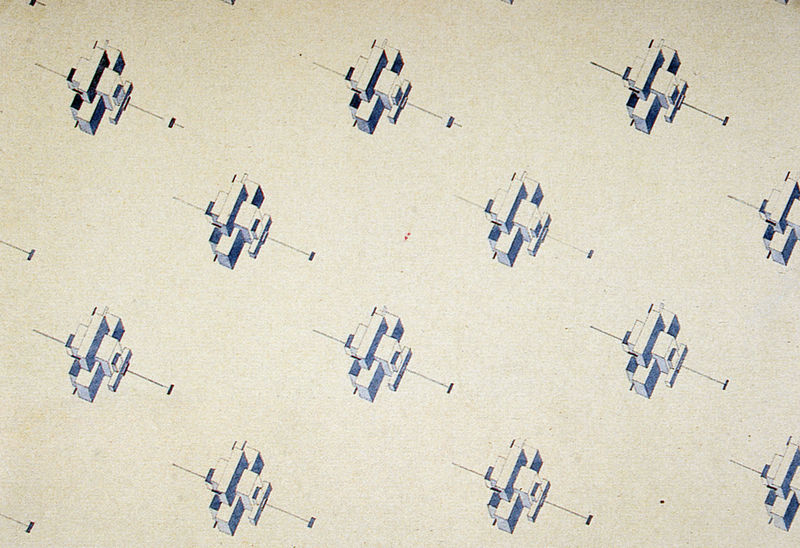
Titel: Entwurf zu angewandter Kunst
Künstler: Ilja Tschaschnik
Standort: St. Petersburg
Institution: Russisches Museum
Schlagwörter: blau, dunkel, körper, schatten, weiß, kubismus, hell, schwarz, skizze, zeichnung, anlage, gebäude, muster, architektur, steine, häuser, perspektive, moderne, russland, abstrakt, leer, modern, grafik, graphik, schattierung, linien, figuren, tapete, symmetrie, gerade, nagel, striche, rechtecke, tusche, eckig, linie, minimalistisch, draufsicht, symmetrisch, form, druck, viele, gebilde, schraffur, reihe, entwurf, würfel, reihung, ecken, geometrisch, serie, quader, konstruktion, rechteckig, siedlung, schräge, plan, achse, balu, textil, art deco, geometrie, viereck, vierecke, wiederholung, konstrukt, anordnung, konstruktivismus, gegenstände, aufriss, dreidimensional, kubus, exakt, baukörper, mathematik, regelmäßig, ansichten, blöcke, kantig, gleich, isometrie, rapport, gleichschritt, bausteine, seriegraphie, 3d, nsichten, 12, vielfach